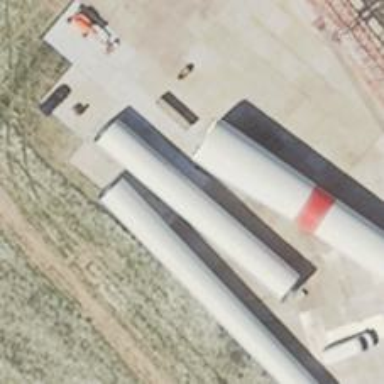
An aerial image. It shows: Wind generator with horizontal axis. The wind turbine is from Vestas.